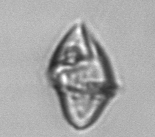
Label: Gyrodinium